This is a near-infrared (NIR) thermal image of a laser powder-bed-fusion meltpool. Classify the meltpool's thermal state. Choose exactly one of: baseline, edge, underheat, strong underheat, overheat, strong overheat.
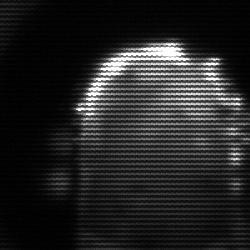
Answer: baseline